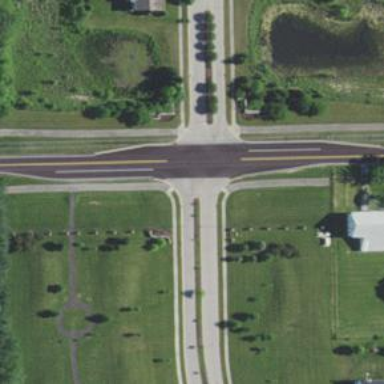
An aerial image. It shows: Uncontrolled road crossing.